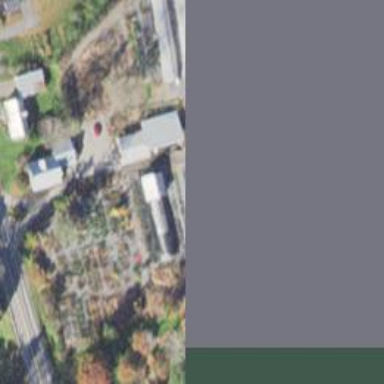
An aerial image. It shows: Retail area that is specifically garden center.